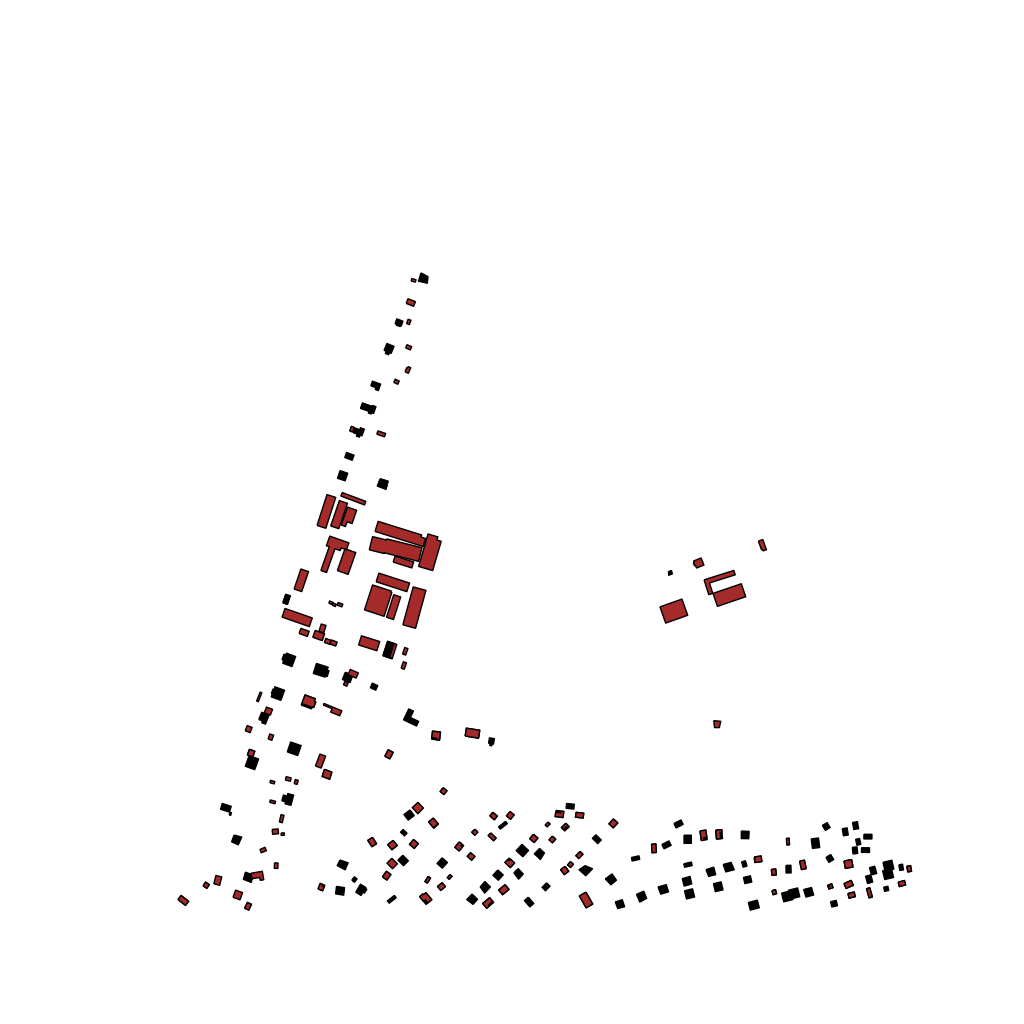
Tags: overhead vector_map, industrial, residential, individual_rise, low_rise, density_1, Building, Facility, 1.0 km²